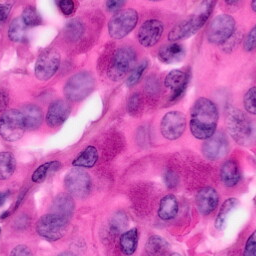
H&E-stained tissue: Pancreatic